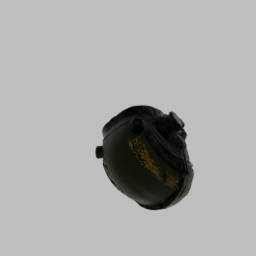
Label: people